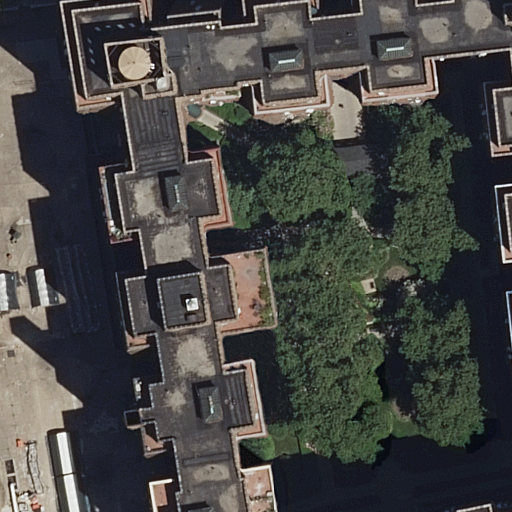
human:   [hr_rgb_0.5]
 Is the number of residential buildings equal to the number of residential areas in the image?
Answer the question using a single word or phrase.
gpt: yes

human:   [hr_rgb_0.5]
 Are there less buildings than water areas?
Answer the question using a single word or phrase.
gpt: no

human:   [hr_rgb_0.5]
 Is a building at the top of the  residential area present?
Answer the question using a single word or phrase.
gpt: no

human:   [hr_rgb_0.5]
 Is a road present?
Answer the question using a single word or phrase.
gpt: no

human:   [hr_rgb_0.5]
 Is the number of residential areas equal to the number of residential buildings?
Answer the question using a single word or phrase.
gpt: yes

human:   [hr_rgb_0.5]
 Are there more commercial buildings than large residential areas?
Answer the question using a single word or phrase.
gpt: no

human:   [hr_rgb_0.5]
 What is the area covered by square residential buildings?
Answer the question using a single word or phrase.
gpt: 0m2

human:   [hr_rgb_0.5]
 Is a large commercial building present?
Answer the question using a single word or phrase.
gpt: no

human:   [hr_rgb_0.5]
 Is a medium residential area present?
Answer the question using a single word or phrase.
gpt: no

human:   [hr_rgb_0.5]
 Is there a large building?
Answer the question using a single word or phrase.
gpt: yes

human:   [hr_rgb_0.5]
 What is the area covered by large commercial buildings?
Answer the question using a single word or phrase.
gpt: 0m2

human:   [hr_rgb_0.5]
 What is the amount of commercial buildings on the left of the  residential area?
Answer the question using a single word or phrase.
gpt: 0

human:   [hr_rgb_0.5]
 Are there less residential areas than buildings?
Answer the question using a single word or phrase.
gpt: no

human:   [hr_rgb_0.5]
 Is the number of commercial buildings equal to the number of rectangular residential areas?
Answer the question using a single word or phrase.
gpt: no

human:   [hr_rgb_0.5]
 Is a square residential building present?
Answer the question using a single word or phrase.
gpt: no

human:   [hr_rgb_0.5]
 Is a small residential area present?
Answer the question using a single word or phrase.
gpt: no

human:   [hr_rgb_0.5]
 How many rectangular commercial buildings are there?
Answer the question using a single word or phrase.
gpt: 0

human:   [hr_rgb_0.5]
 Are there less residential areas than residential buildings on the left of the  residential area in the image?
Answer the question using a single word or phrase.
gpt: no

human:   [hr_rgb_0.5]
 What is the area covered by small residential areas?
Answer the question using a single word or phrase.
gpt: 0m2

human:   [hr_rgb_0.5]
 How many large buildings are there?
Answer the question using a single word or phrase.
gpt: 1

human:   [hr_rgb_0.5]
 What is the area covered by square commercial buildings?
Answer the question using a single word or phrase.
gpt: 0m2

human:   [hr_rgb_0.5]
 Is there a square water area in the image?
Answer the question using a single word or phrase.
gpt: no

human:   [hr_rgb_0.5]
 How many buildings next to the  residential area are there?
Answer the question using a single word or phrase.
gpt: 1

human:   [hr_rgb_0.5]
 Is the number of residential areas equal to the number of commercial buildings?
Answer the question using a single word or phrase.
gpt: no

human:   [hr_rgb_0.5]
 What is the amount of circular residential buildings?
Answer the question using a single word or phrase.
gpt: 0

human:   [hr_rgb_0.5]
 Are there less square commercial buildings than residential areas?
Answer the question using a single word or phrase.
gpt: yes

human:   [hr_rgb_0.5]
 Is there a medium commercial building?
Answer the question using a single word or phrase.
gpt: no

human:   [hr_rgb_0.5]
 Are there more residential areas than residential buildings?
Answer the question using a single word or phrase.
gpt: no

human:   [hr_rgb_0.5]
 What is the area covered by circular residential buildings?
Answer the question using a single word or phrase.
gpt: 0m2

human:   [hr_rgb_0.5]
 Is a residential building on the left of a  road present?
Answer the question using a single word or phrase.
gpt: no

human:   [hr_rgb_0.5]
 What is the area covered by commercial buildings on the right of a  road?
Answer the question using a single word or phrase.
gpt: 0m2

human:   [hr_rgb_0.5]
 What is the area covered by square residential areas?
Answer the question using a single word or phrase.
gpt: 0m2

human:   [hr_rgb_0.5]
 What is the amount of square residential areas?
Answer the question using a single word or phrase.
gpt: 0

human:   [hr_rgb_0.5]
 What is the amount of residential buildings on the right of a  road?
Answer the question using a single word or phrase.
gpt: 0

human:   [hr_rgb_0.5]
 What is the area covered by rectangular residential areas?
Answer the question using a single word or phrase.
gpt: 3225m2

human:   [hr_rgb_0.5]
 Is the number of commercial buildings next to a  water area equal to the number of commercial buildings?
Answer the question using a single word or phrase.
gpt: yes